Current action and preconditions to check: trajectory_clear

Your task: For each precondition in the list above, predict whether it will hold at this action.

Consider the current scene as observed from the mobile robot's camera, and analyze the predicted future states of all dynamic agents (e.g., people, animals, vehicles, or any moving entities) within the NEXT SECOND.

IMPORTANT: Only answer "very likely" if you are absolutely certain—based on strong, clear evidence—that a dynamic agent will violate the precondition in the predicted future state. Do NOT answer "very likely" for unlikely, ambiguous, or low-probability risks.

Ask yourself for each precondition: Is there a high probability, with clear and convincing evidence, that the predicted future states of any dynamic agent will interfere with the predicted future state of the currently executing action within the NEXT SECOND, causing that precondition to fail?

Assess the risk level based on these predictions. Use "likely" or "very likely" if motions create a clear risk of interference.

Use "neutral" or "improbable" if agents are nearby but their predicted paths are clearly diverging or non-conflicting.

Failure Risk Categories: "very improbable", "improbable", "neutral", "likely", "very likely"

Answer Format: Output ONLY the probability_of_failure value from these categories: "very improbable", "improbable", "neutral", "likely", "very likely"

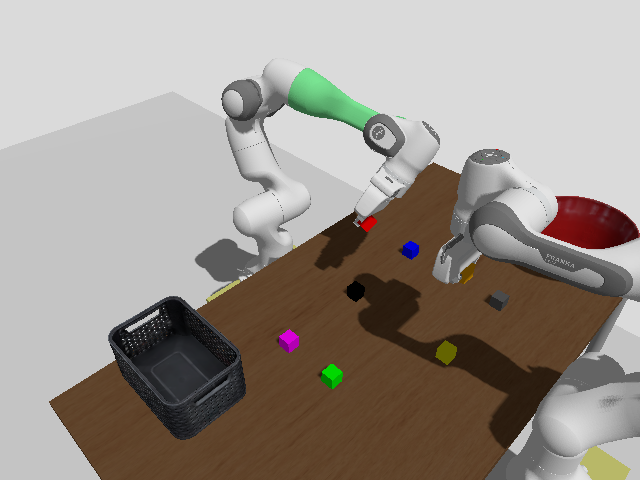

Answer: improbable